Question: Hi i don't know what it is called so i don't know what to search for,hence here it is...

Please tell me what it is called and how to change it's color
This blue color appears when you pull a list view or a fragment.I want to change it
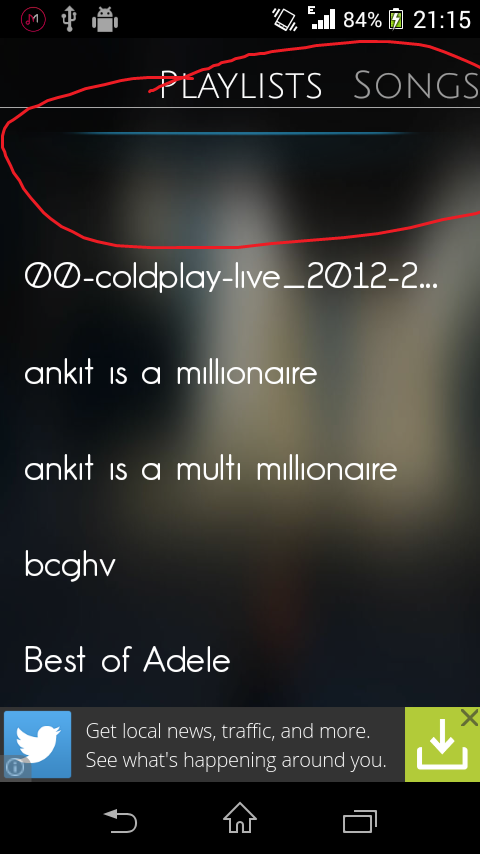
Answer: It's called the Overscroll. You can set the drawable like this
'''
setOverscrollHeader(R.drawable.the_header);
setOverscrollFooter(R.drawable.the_footer);
'''
You can also set it on your ListView through xml:
'''
android:overScrollHeader="@drawable/the_header"
android:overScrollFooter="@drawable/the_footer"
'''